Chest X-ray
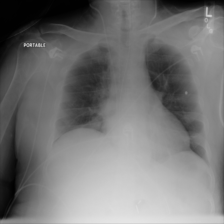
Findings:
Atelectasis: positive
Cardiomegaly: negative
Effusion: negative
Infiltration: negative
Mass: negative
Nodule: negative
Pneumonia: negative
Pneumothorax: negative
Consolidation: negative
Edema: negative
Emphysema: negative
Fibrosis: negative
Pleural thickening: negative
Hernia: negative